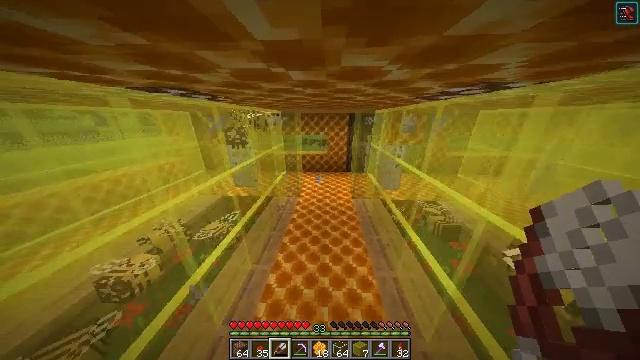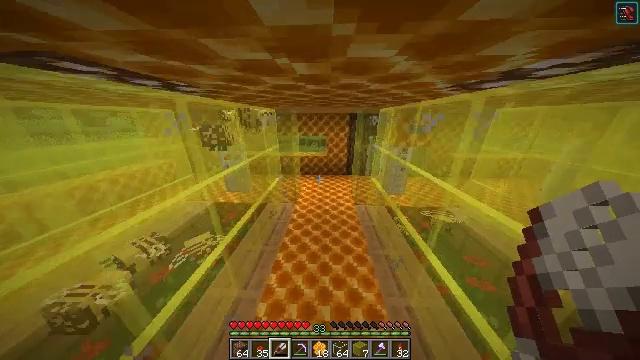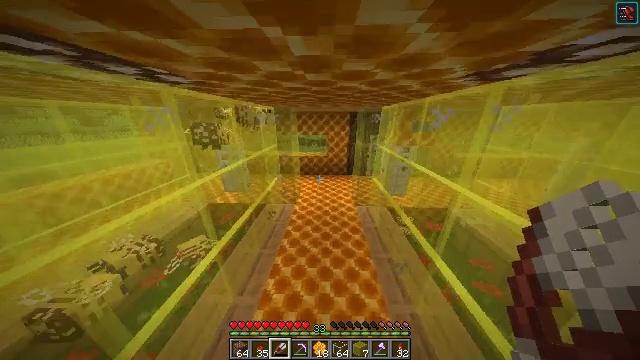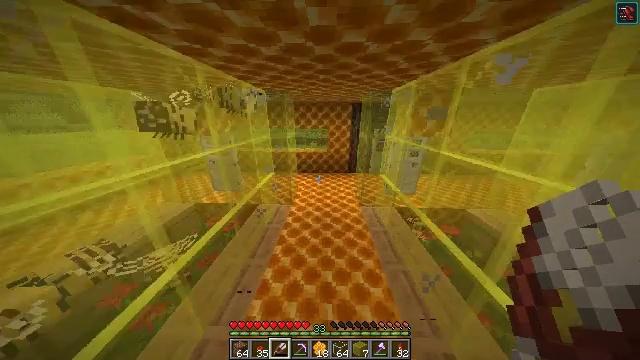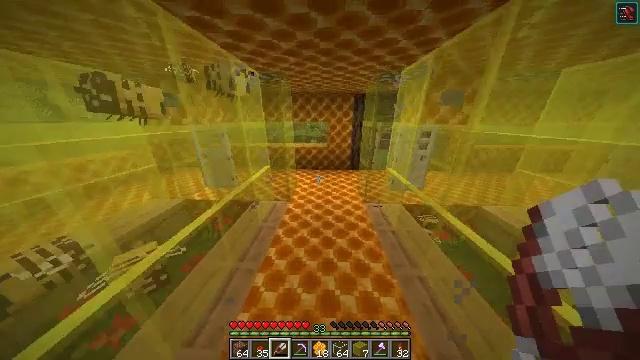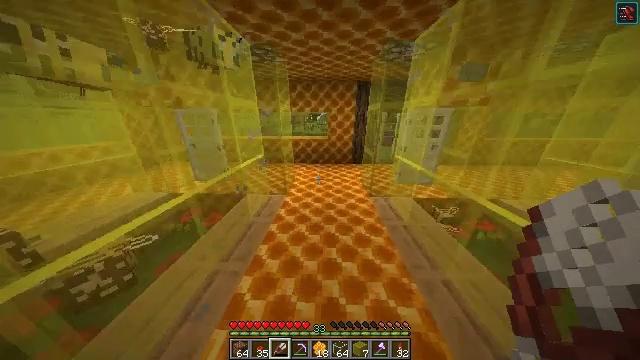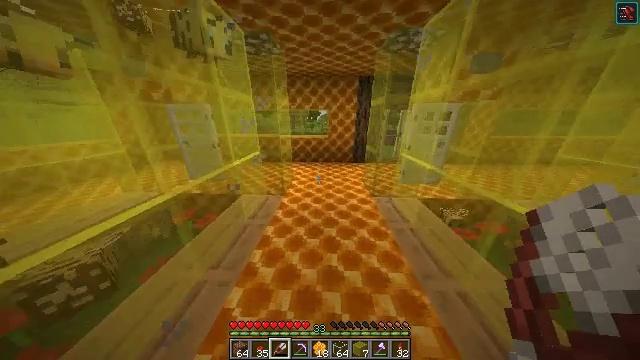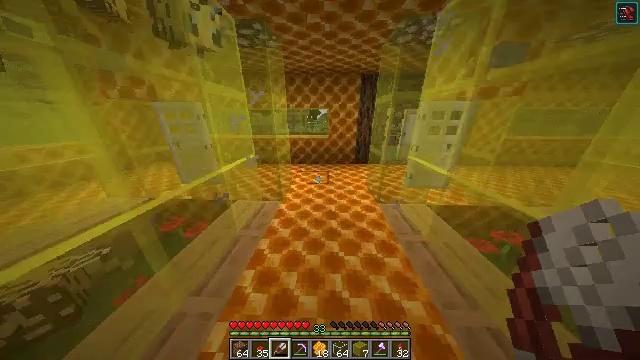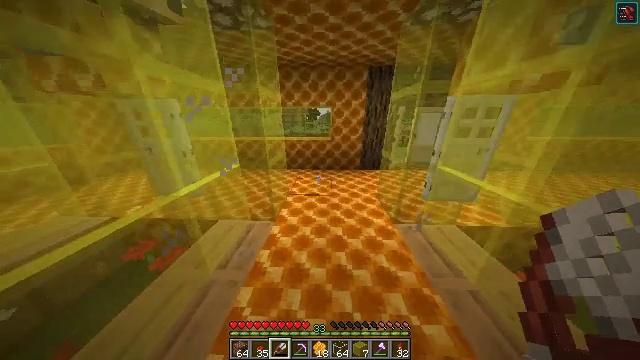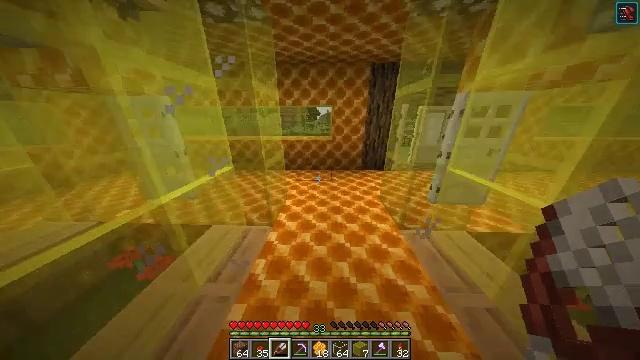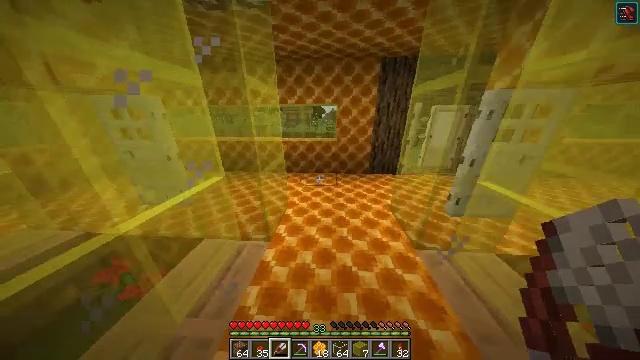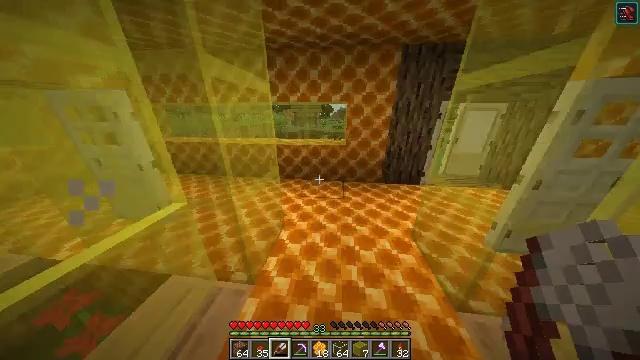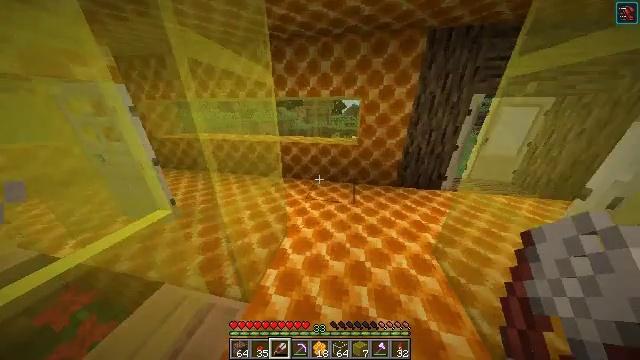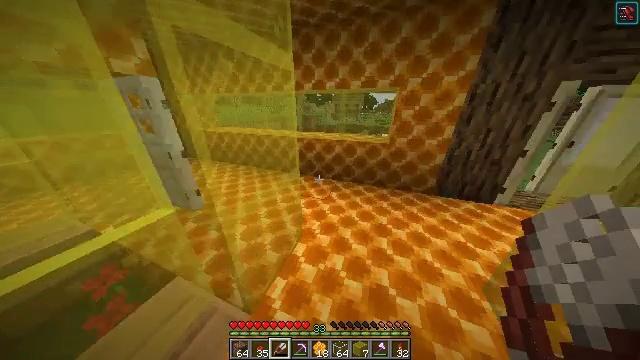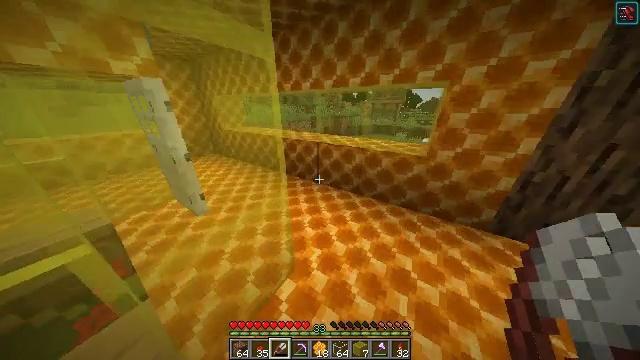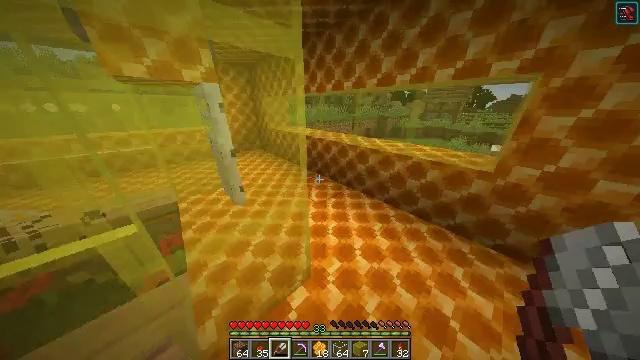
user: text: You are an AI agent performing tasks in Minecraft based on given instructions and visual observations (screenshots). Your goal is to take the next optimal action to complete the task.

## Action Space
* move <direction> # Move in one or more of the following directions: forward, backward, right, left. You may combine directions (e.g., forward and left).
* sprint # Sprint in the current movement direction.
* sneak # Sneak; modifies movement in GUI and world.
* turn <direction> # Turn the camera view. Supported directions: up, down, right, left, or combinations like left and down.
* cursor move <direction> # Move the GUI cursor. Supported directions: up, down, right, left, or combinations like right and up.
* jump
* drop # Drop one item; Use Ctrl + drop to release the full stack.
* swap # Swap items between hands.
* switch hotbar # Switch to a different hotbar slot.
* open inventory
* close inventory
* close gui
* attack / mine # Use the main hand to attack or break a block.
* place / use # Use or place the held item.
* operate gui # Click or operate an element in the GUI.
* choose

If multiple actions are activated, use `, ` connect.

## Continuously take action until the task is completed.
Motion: motion action
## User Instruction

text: Use 4 honeycombs to craft a honeycomb block.
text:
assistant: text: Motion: move forward
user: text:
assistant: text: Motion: move forward
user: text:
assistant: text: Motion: move forward
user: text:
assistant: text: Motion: move forward
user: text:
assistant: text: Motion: move forward
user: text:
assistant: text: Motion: move forward
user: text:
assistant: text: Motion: move forward
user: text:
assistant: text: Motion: move forward
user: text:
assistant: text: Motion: move forward
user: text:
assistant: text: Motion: move forward, turn left
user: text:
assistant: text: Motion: move forward, turn left
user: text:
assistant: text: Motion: move forward, turn left and down
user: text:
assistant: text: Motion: move forward and move right, turn left and down
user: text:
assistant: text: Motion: move forward and move right, turn left
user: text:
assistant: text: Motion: move forward and move right, turn left
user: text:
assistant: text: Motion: move forward and move right, turn left
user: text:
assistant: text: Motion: move forward and move right, turn left and up
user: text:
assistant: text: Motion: move forward, turn left and up
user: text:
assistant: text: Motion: move forward, turn left
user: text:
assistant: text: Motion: move forward, turn left
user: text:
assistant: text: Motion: move forward, turn left
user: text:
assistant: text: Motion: move forward, turn left
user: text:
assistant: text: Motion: move forward and move right
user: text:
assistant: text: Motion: move forward and move right, turn left
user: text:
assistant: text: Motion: move forward and move right, turn left and down
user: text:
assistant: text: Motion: move forward and move right, turn left and down
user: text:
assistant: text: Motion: move forward and move right, turn left
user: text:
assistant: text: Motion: move forward and move right, turn left and down
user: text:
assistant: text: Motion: move forward and move right, turn left and down
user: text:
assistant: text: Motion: move forward and move right, turn left